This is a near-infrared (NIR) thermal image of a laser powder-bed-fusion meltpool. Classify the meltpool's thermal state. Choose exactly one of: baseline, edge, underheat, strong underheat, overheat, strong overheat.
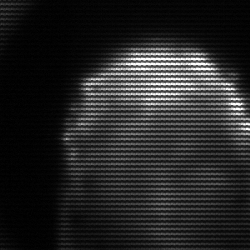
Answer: edge